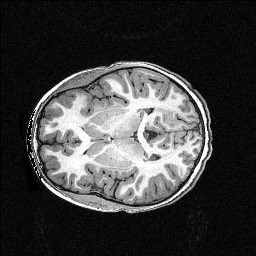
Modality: T1w
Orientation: axial
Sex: female